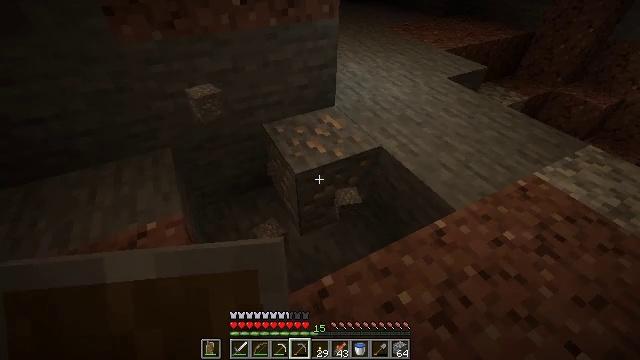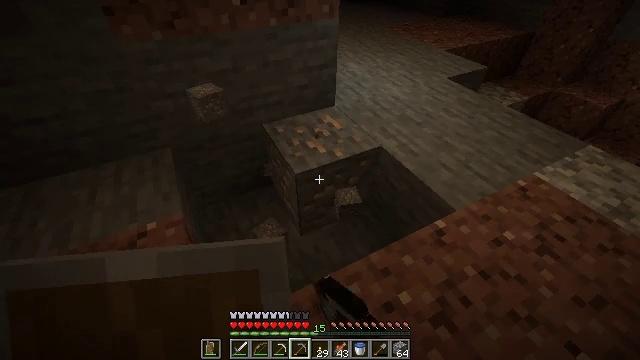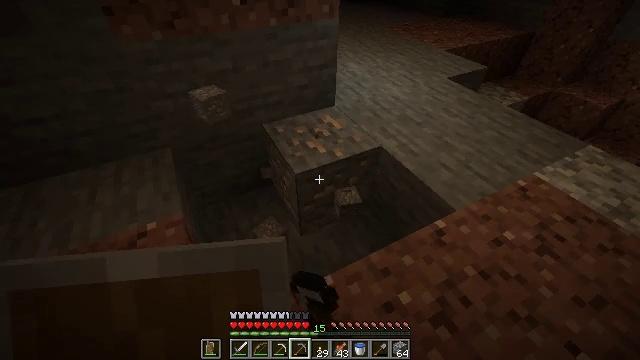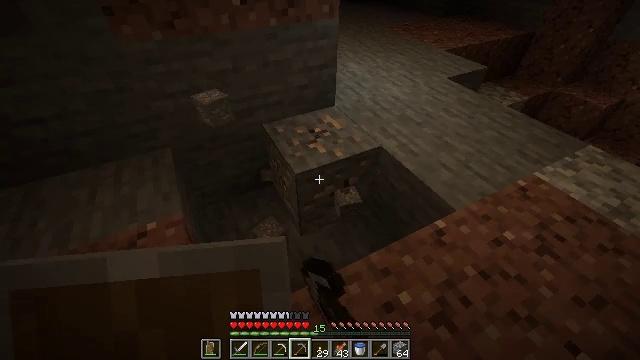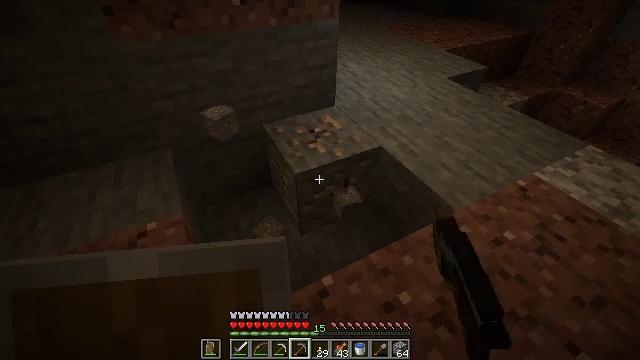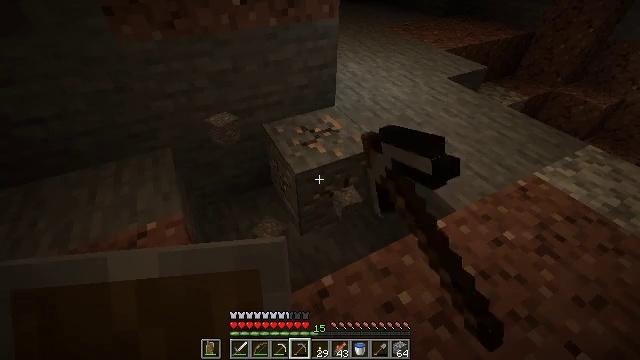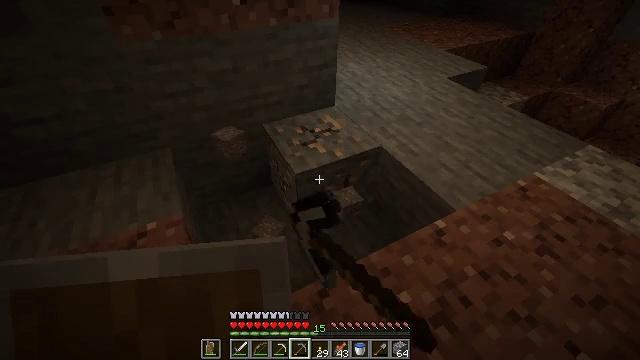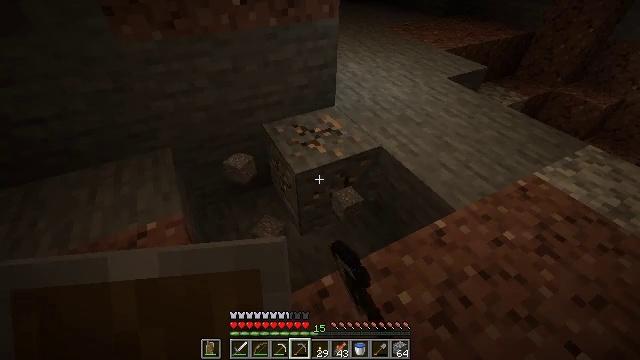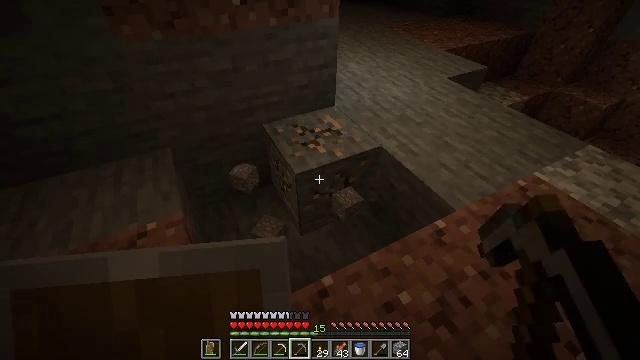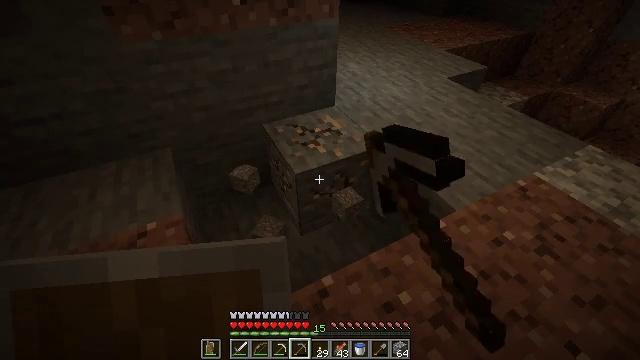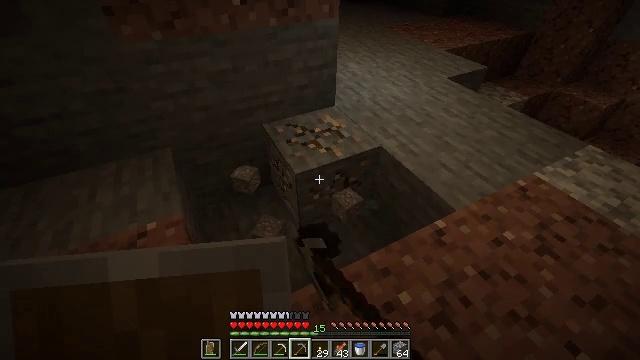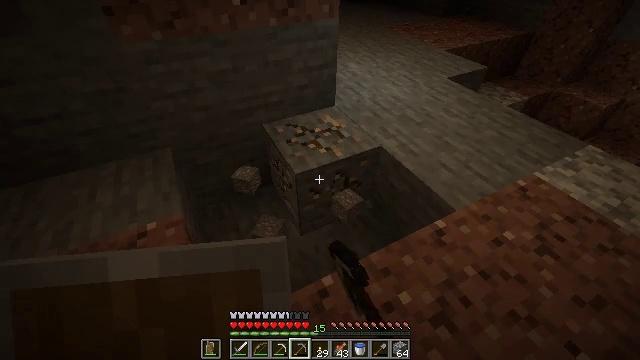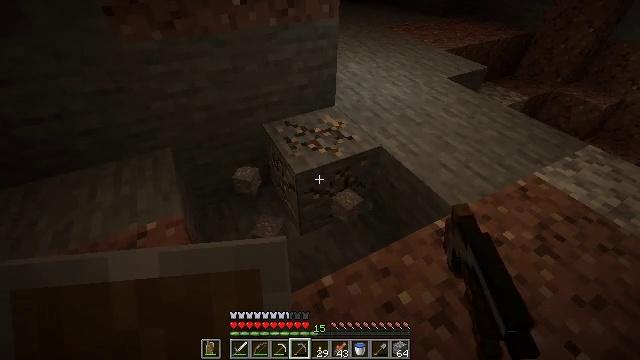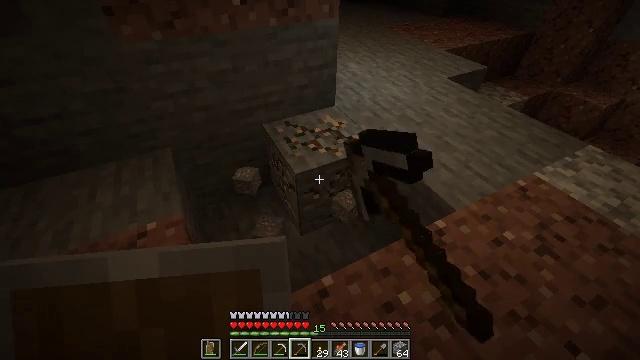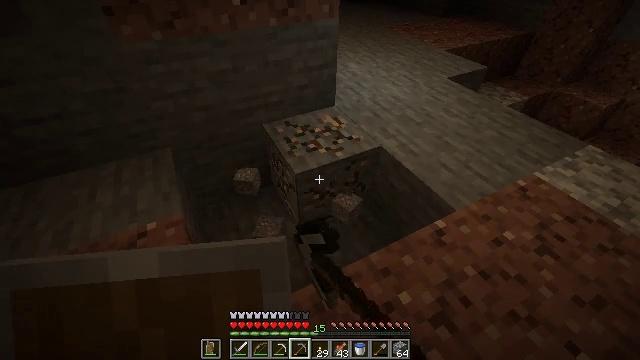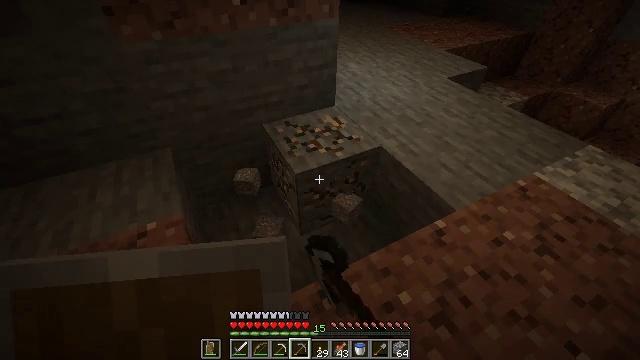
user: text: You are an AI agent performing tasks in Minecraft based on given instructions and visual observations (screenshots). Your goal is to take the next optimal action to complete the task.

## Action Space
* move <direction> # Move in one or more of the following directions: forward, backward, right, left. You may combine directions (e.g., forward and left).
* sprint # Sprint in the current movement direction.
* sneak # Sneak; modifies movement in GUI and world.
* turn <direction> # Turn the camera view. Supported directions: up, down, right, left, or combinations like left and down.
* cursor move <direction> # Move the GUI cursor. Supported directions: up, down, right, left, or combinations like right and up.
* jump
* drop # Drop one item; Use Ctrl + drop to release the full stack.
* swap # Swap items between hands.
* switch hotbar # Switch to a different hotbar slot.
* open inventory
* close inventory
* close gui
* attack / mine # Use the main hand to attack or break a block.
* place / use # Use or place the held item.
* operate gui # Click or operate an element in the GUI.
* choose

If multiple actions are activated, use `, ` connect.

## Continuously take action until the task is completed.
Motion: motion action
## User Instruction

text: Find iron ore and break it.
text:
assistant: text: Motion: attack / mine
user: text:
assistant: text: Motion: attack / mine
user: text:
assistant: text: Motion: attack / mine
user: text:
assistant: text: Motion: attack / mine
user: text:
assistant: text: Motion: attack / mine
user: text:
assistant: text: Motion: attack / mine
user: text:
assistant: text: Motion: attack / mine
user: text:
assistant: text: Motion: attack / mine
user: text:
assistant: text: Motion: attack / mine
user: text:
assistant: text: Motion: attack / mine
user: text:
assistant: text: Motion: attack / mine
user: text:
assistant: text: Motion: attack / mine
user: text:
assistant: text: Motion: attack / mine
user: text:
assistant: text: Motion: attack / mine
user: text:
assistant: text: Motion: attack / mine
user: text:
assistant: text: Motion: attack / mine
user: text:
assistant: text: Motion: move forward, attack / mine
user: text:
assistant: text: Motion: move forward, attack / mine
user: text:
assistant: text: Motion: move forward, attack / mine
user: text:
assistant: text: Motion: move forward, turn right and down, attack / mine
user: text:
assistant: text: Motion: move forward, attack / mine
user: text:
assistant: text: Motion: move forward and move left, attack / mine
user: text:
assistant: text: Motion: move forward and move left, turn right and down, attack / mine
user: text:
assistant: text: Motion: turn right, attack / mine
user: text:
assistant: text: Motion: turn right and up, attack / mine
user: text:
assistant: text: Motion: attack / mine